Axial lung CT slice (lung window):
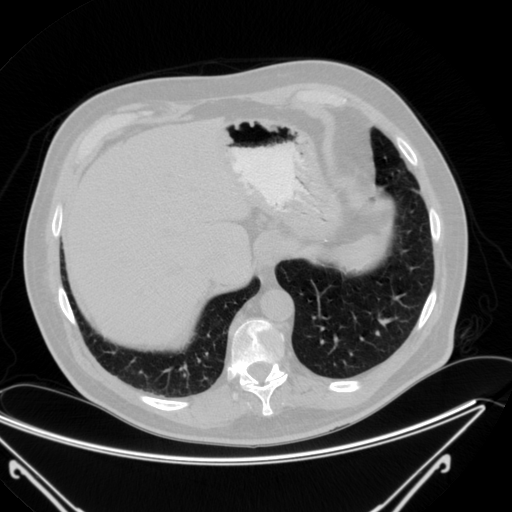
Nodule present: no